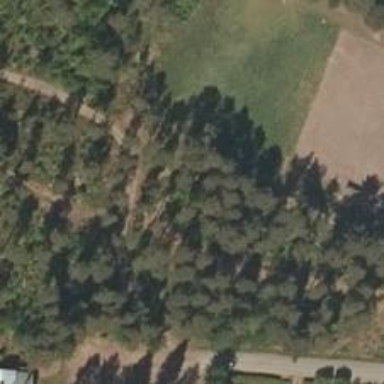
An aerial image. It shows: Disc golf basket.